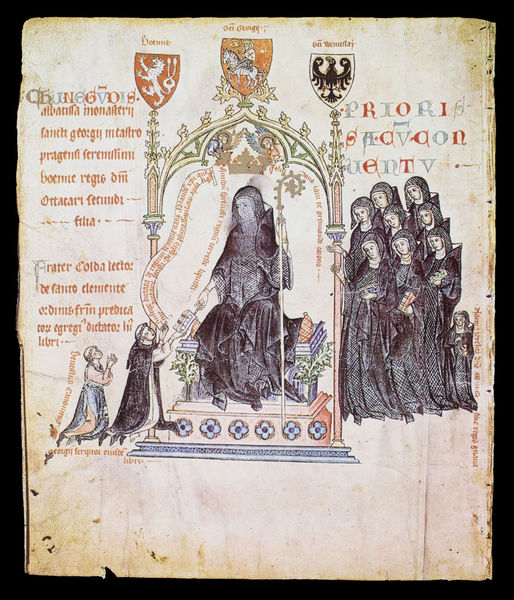
Titel: Passional der Kunigunde von Böhmen
Institution: Prag, Nationalbibliothek
Schlagwörter: adler, himmel, frauen, sitzen, grau, schwarz, säulen, zeichnung, blüte, rot, architektur, gold, gotik, krone, pferd, reiter, schrift, papier, bogen, stab, graphik, bank, könig, thron, podest, buch, druck, illustration, text, knien, herrscher, beten, gebet, buchdruck, buchseite, wappen, spitzbogen, christlich, religiös, beeten, mönch, heiliger, mönche, königin, löwe, verehrung, maria, anbetung, handschrift, georg, heiligenbild, latein, nonnen, bischofsstab, buchmalerei, codex, spruchbänder, heraldik, st.georg, illumination, priorei